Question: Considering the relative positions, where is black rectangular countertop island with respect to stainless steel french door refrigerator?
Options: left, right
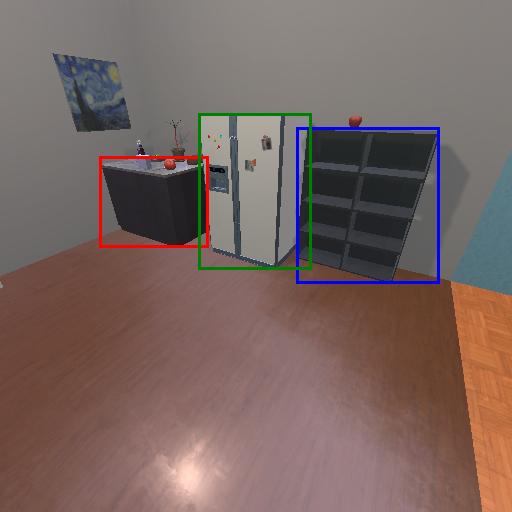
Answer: left